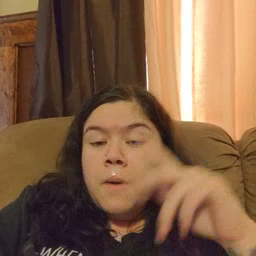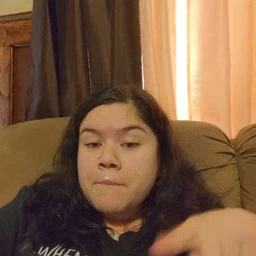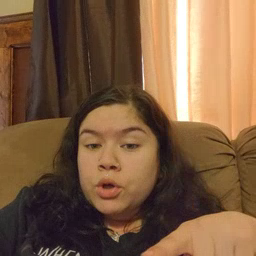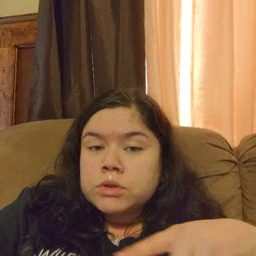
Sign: person